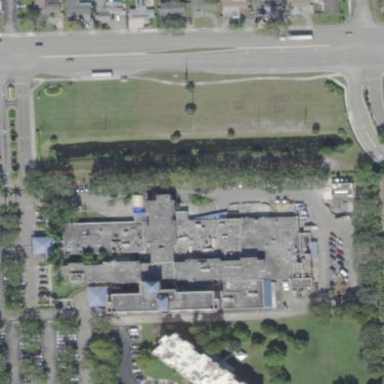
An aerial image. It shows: Healthcare facility identified as hospital.